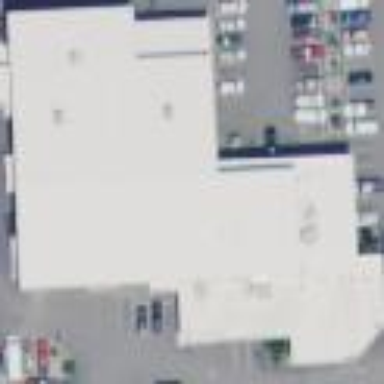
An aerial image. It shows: Retail building that houses car shop.